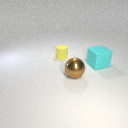
large cyan rubber cube in front of small yellow rubber cylinder